Question: I'm developing my site in modx, and have some custom error pages that I want to group in a folder called "error", and I want them to only be accessible through domain.com/error/page.html. I've already placed the custom error pages in a container called error, which basically looks like the image below.

Only the pages are still only accessible from the root (so from domain.com/page.html), even though they are now in the "error" container. How do I change it so that when people see my error pages, they'll see the url: ""? Does anyone know how to do this?
---
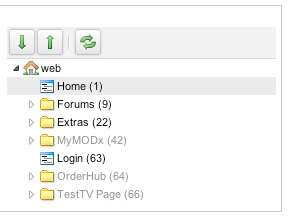
Answer: Look in your system settings for the error page & access denied page, just set those to the IDs of the custom pages you have created. If you want custom pages for other error codes, you may have to use some redirect rules in an htaccess or apache config file. Some of them will probably never work [like 500 errors] in which case you would have to use a static html file & the server configuration to point to it.
as for setting the path - you will have to set your furls [more system settings] to "use friendly alias path'
also - clear your cache, with modx when in doubt clear the cache...